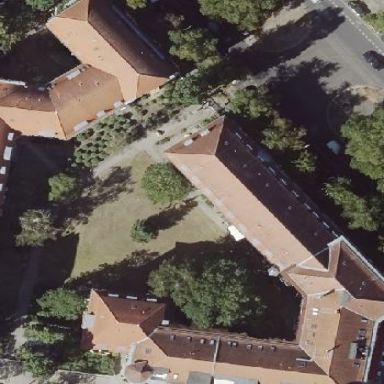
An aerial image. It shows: Apartments building with gambrel-shaped roof.